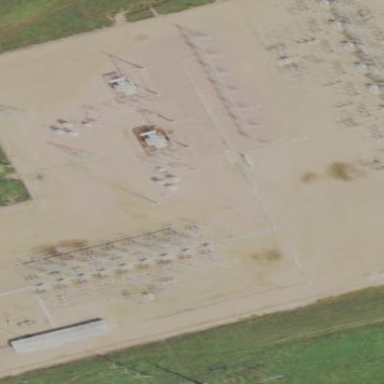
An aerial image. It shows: Fence surrounds transmission level power substation.